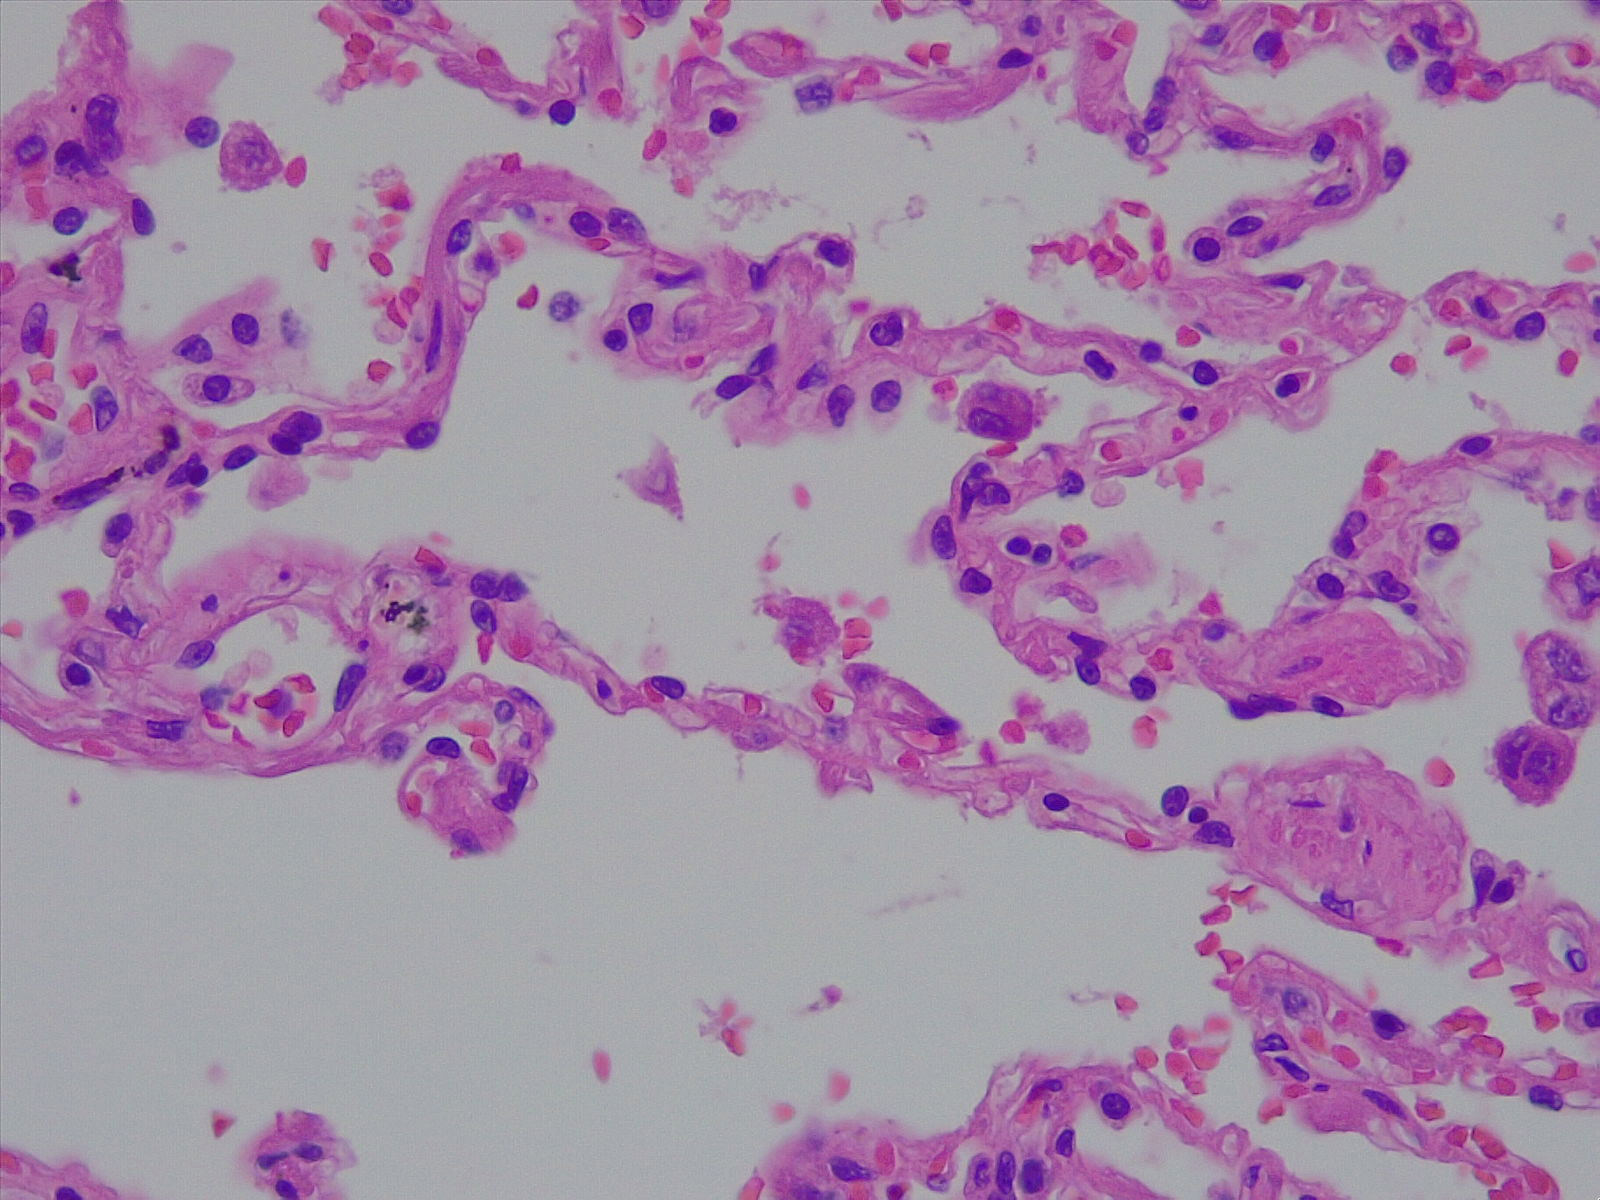
Label: normal lung tissue